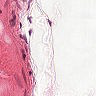
Metastatic tissue present: no